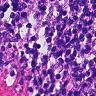
Metastatic tissue present: no